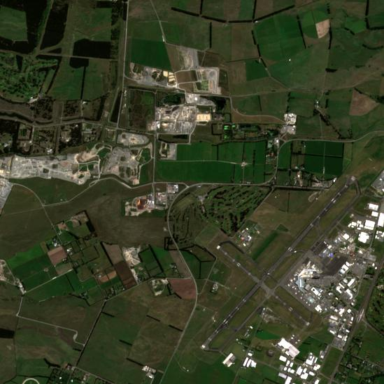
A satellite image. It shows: International aerodrome.